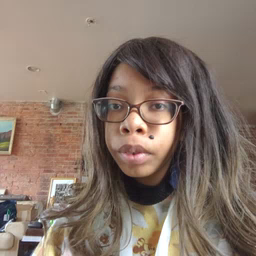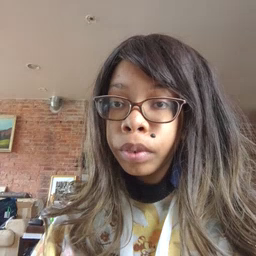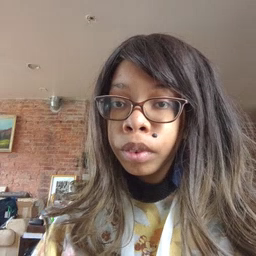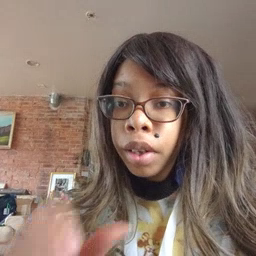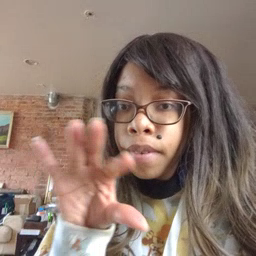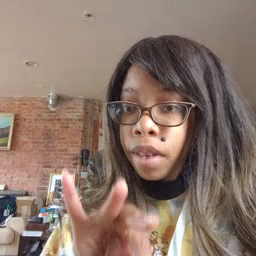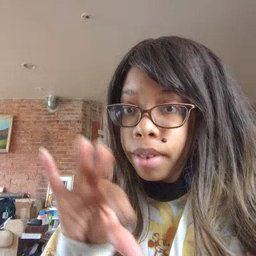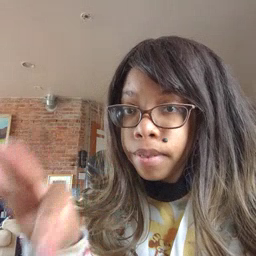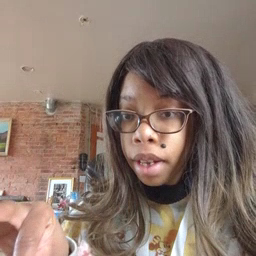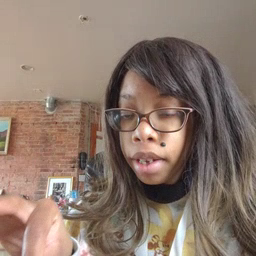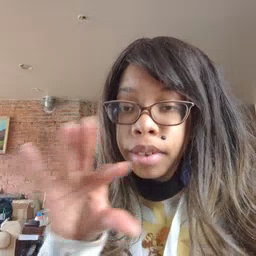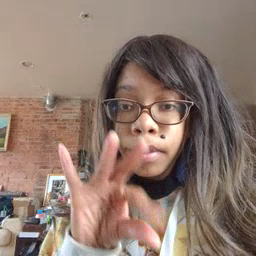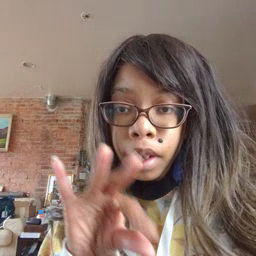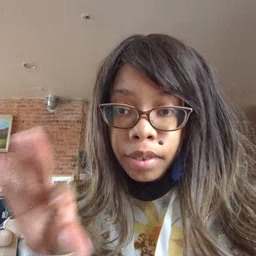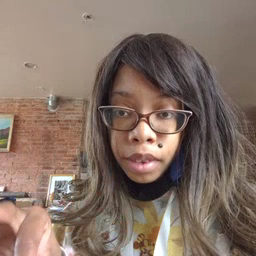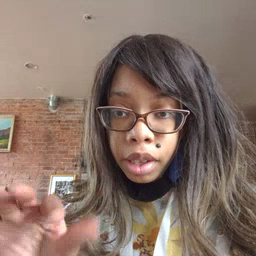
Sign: frenchfries